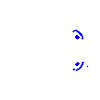
Particle: pion